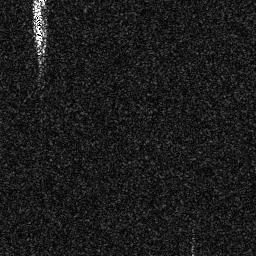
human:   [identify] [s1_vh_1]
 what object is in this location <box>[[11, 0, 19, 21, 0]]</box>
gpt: <ref>1 medium ship at the top left</ref>